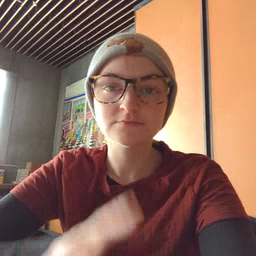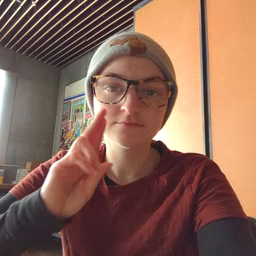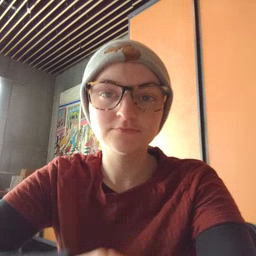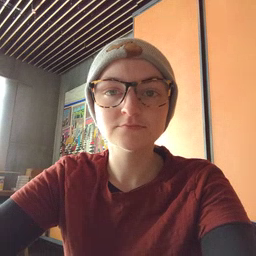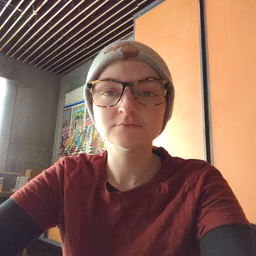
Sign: uncle